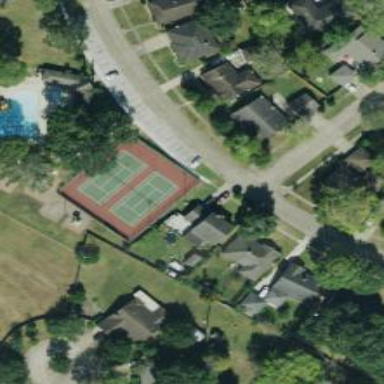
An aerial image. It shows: Tennis court on pitch.